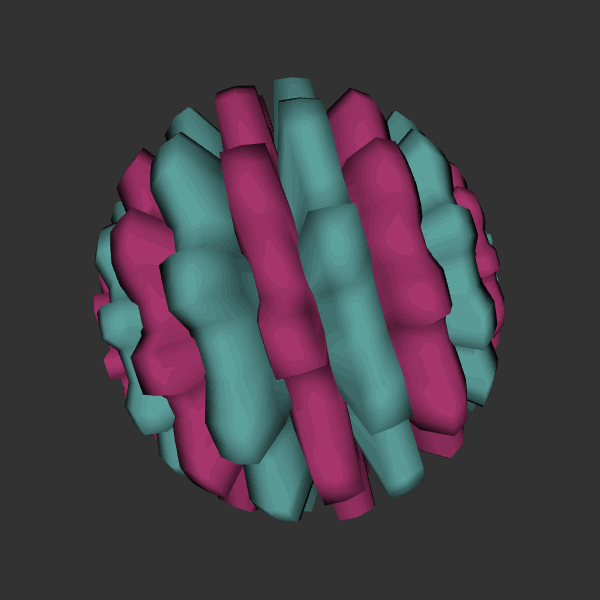
Background: dark